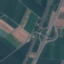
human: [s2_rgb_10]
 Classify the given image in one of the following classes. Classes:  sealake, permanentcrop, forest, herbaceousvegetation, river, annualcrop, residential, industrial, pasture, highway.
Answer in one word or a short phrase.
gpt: Highway